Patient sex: M
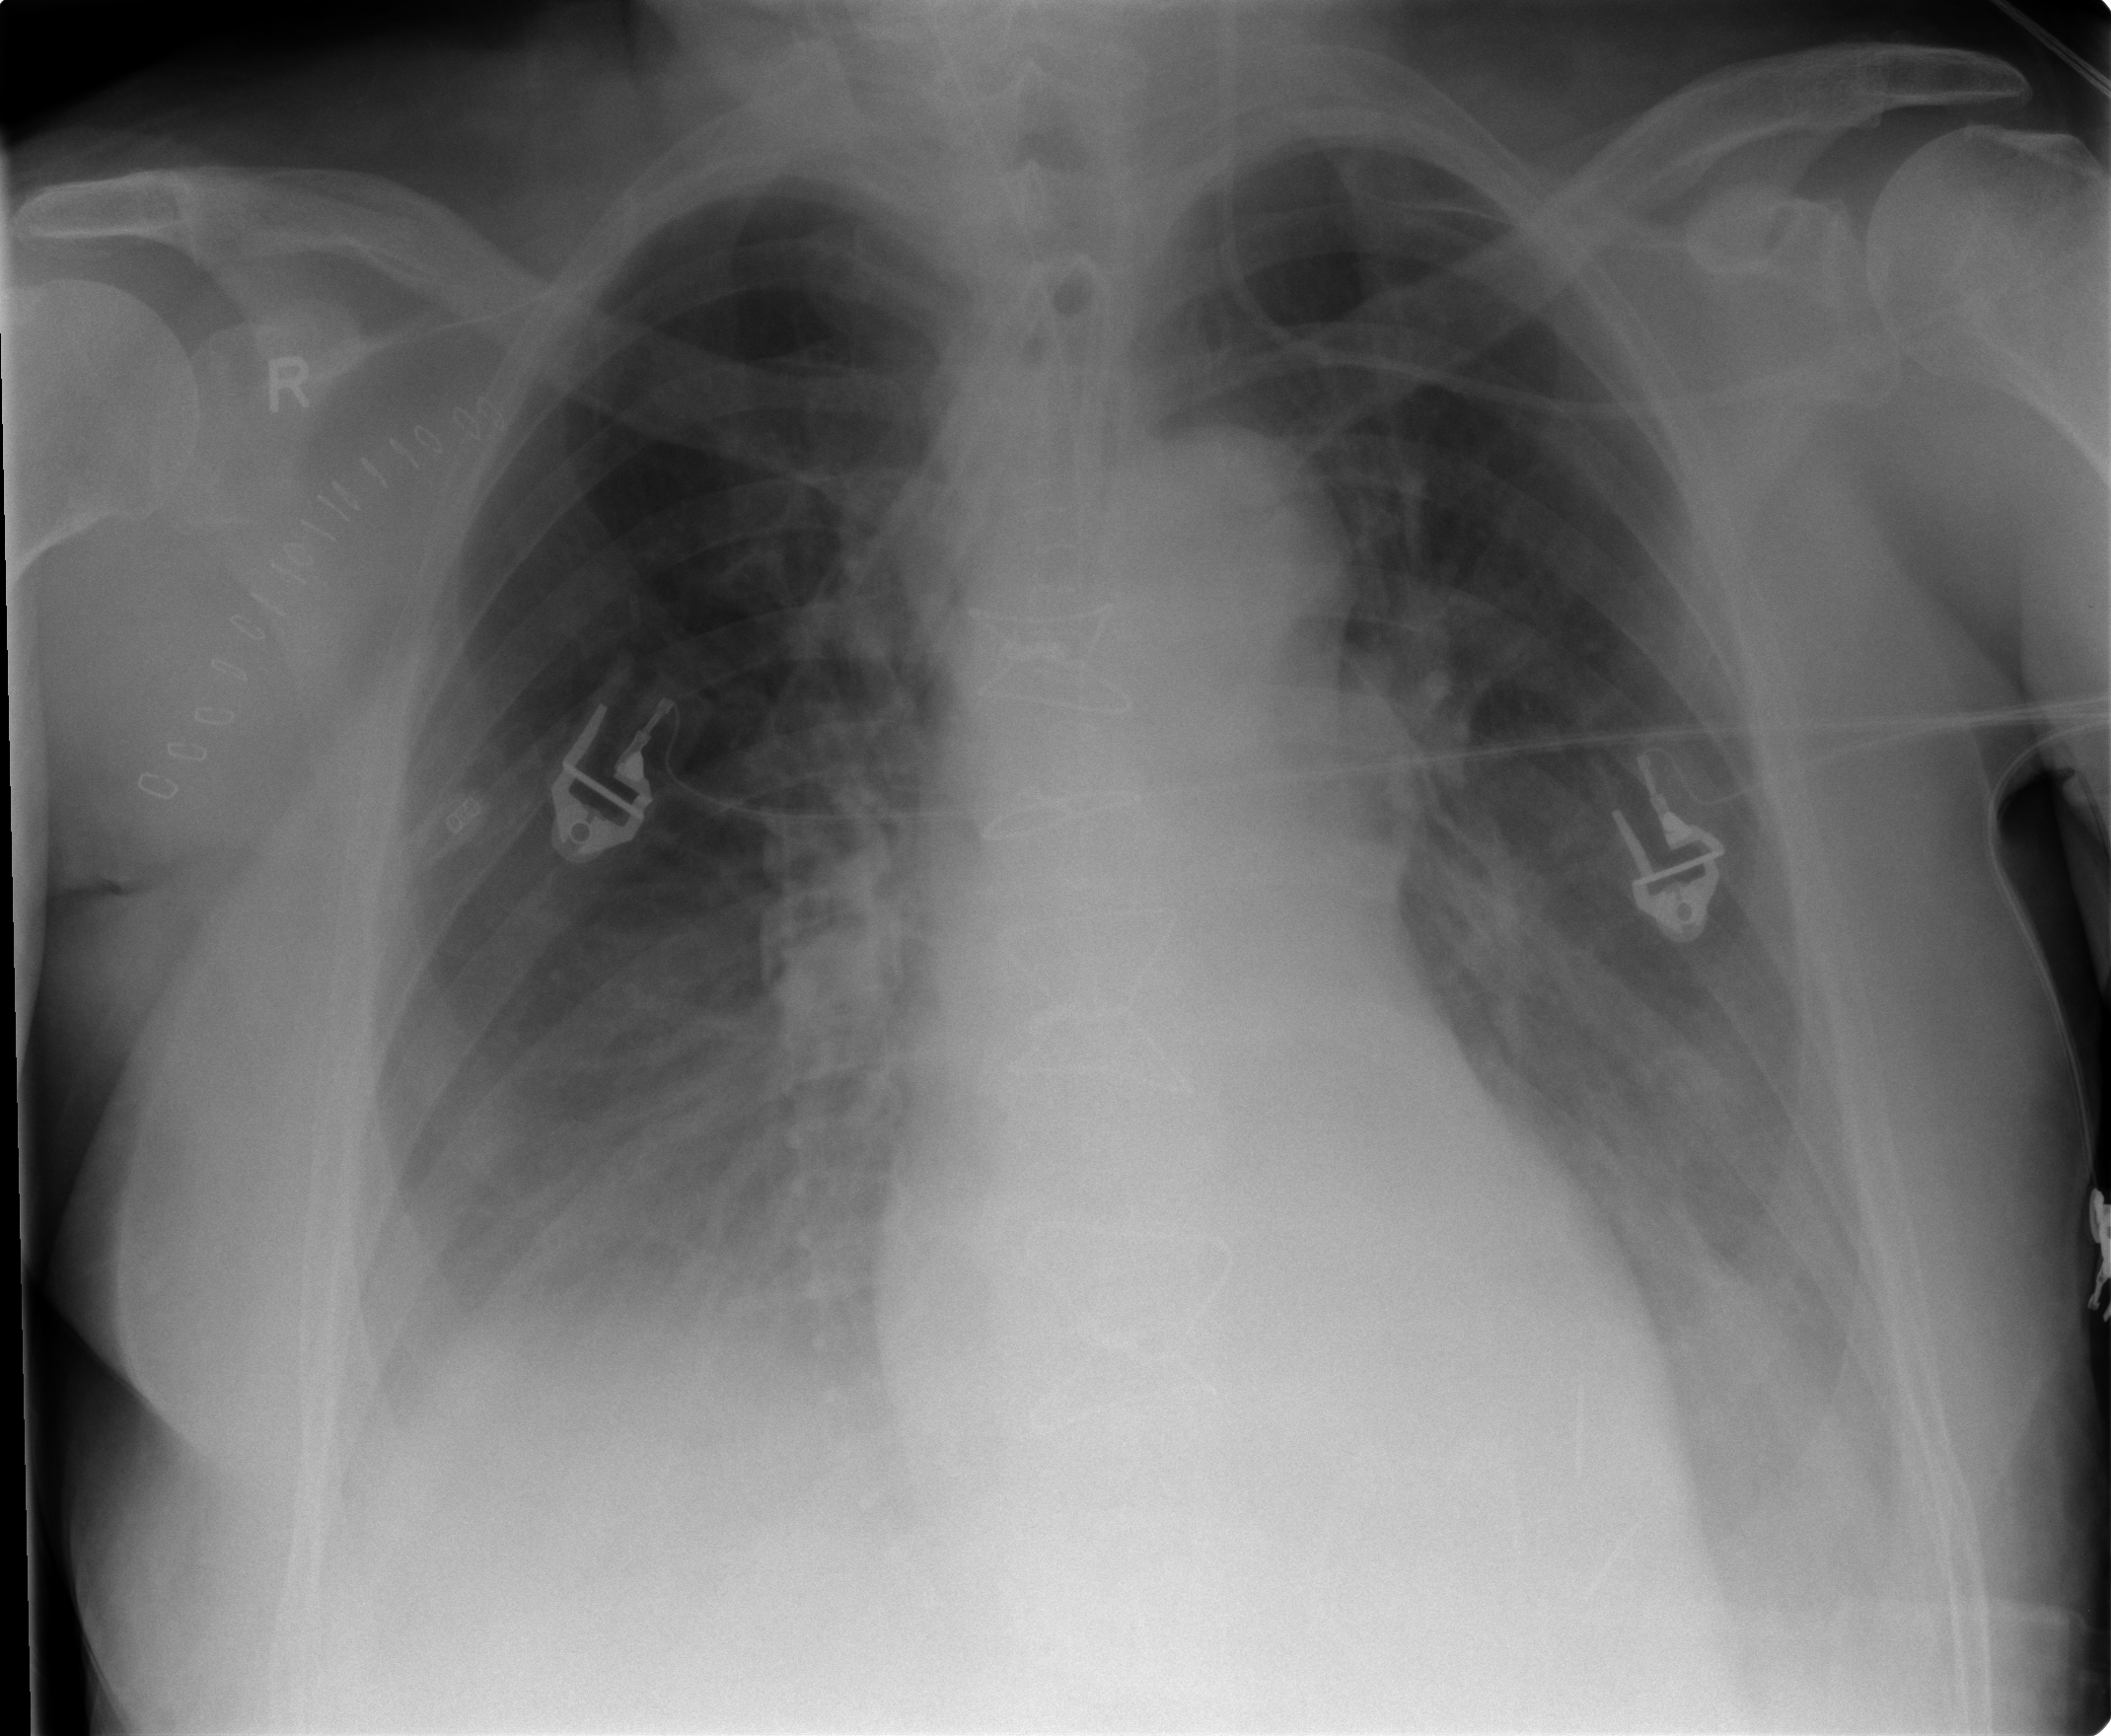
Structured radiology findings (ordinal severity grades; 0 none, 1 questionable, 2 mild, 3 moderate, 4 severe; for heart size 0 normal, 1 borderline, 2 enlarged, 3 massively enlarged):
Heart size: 2
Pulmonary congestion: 2
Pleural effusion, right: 3
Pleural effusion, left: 2
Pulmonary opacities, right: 0
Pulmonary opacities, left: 0
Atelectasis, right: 2
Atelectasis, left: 2